Field crop: tomato
Growth stage: 2
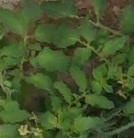
Species: tomato